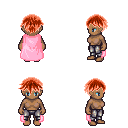
a pixel art fantasy rpg character, female body template, human, dark skin, pink cape, metal pants, red short bangs hairstyle, four views (front, back, left, right), 2x2 character sprite sheet, small pixel art, hard edges, no anti-aliasing